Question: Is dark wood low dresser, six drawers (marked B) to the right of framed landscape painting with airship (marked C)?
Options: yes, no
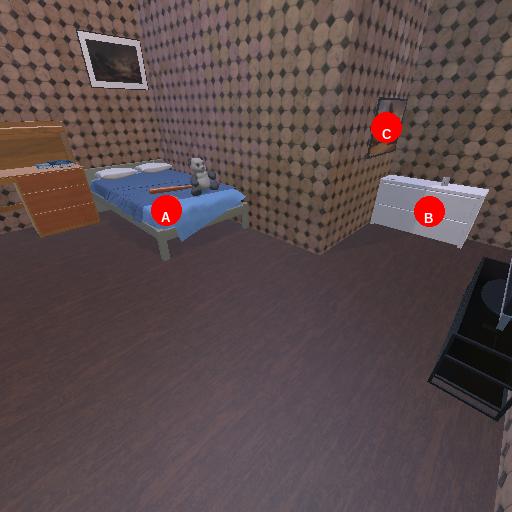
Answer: yes